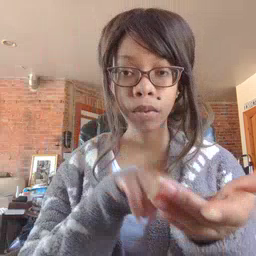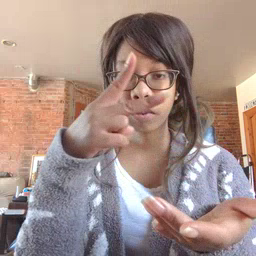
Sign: fall